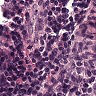
Metastatic tissue present: no